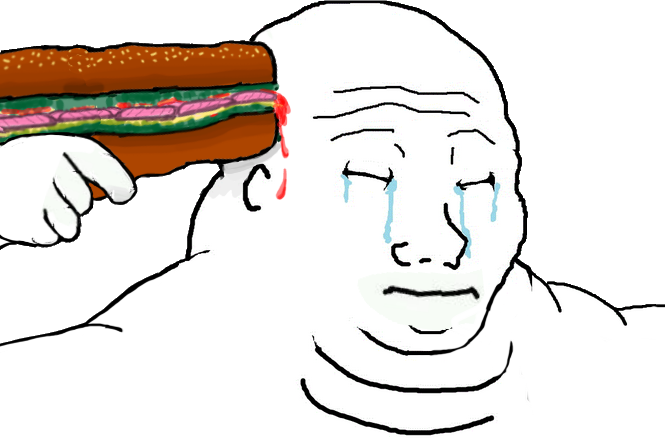
Label: 5_Blobjak